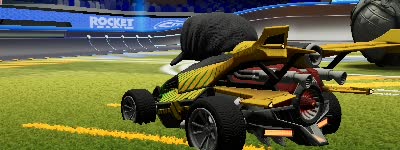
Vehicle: aftershock